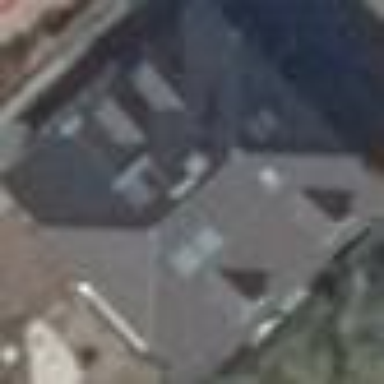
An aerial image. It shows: Detached building with half-hipped roof.